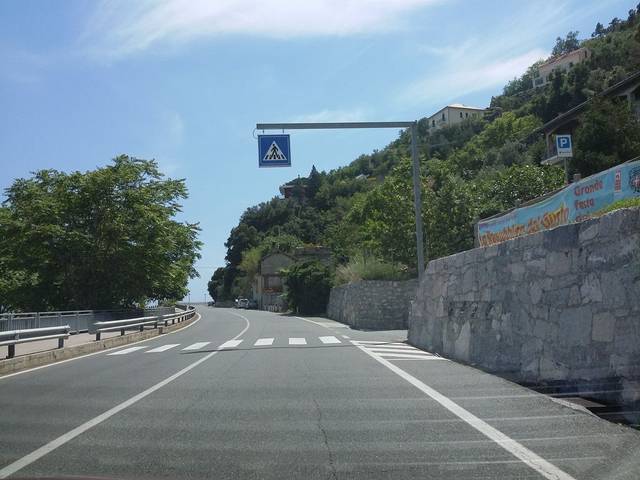
Region: Italy
Coordinates: 44.216, 8.415